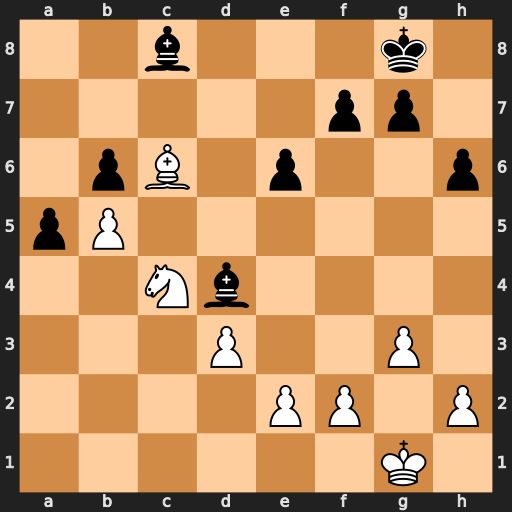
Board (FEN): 2b3k1/5pp1/1pB1p2p/pP6/2Nb4/3P2P1/4PP1P/6K1
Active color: w
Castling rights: -
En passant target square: -
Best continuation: e3 Bf6 Nxb6